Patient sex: M
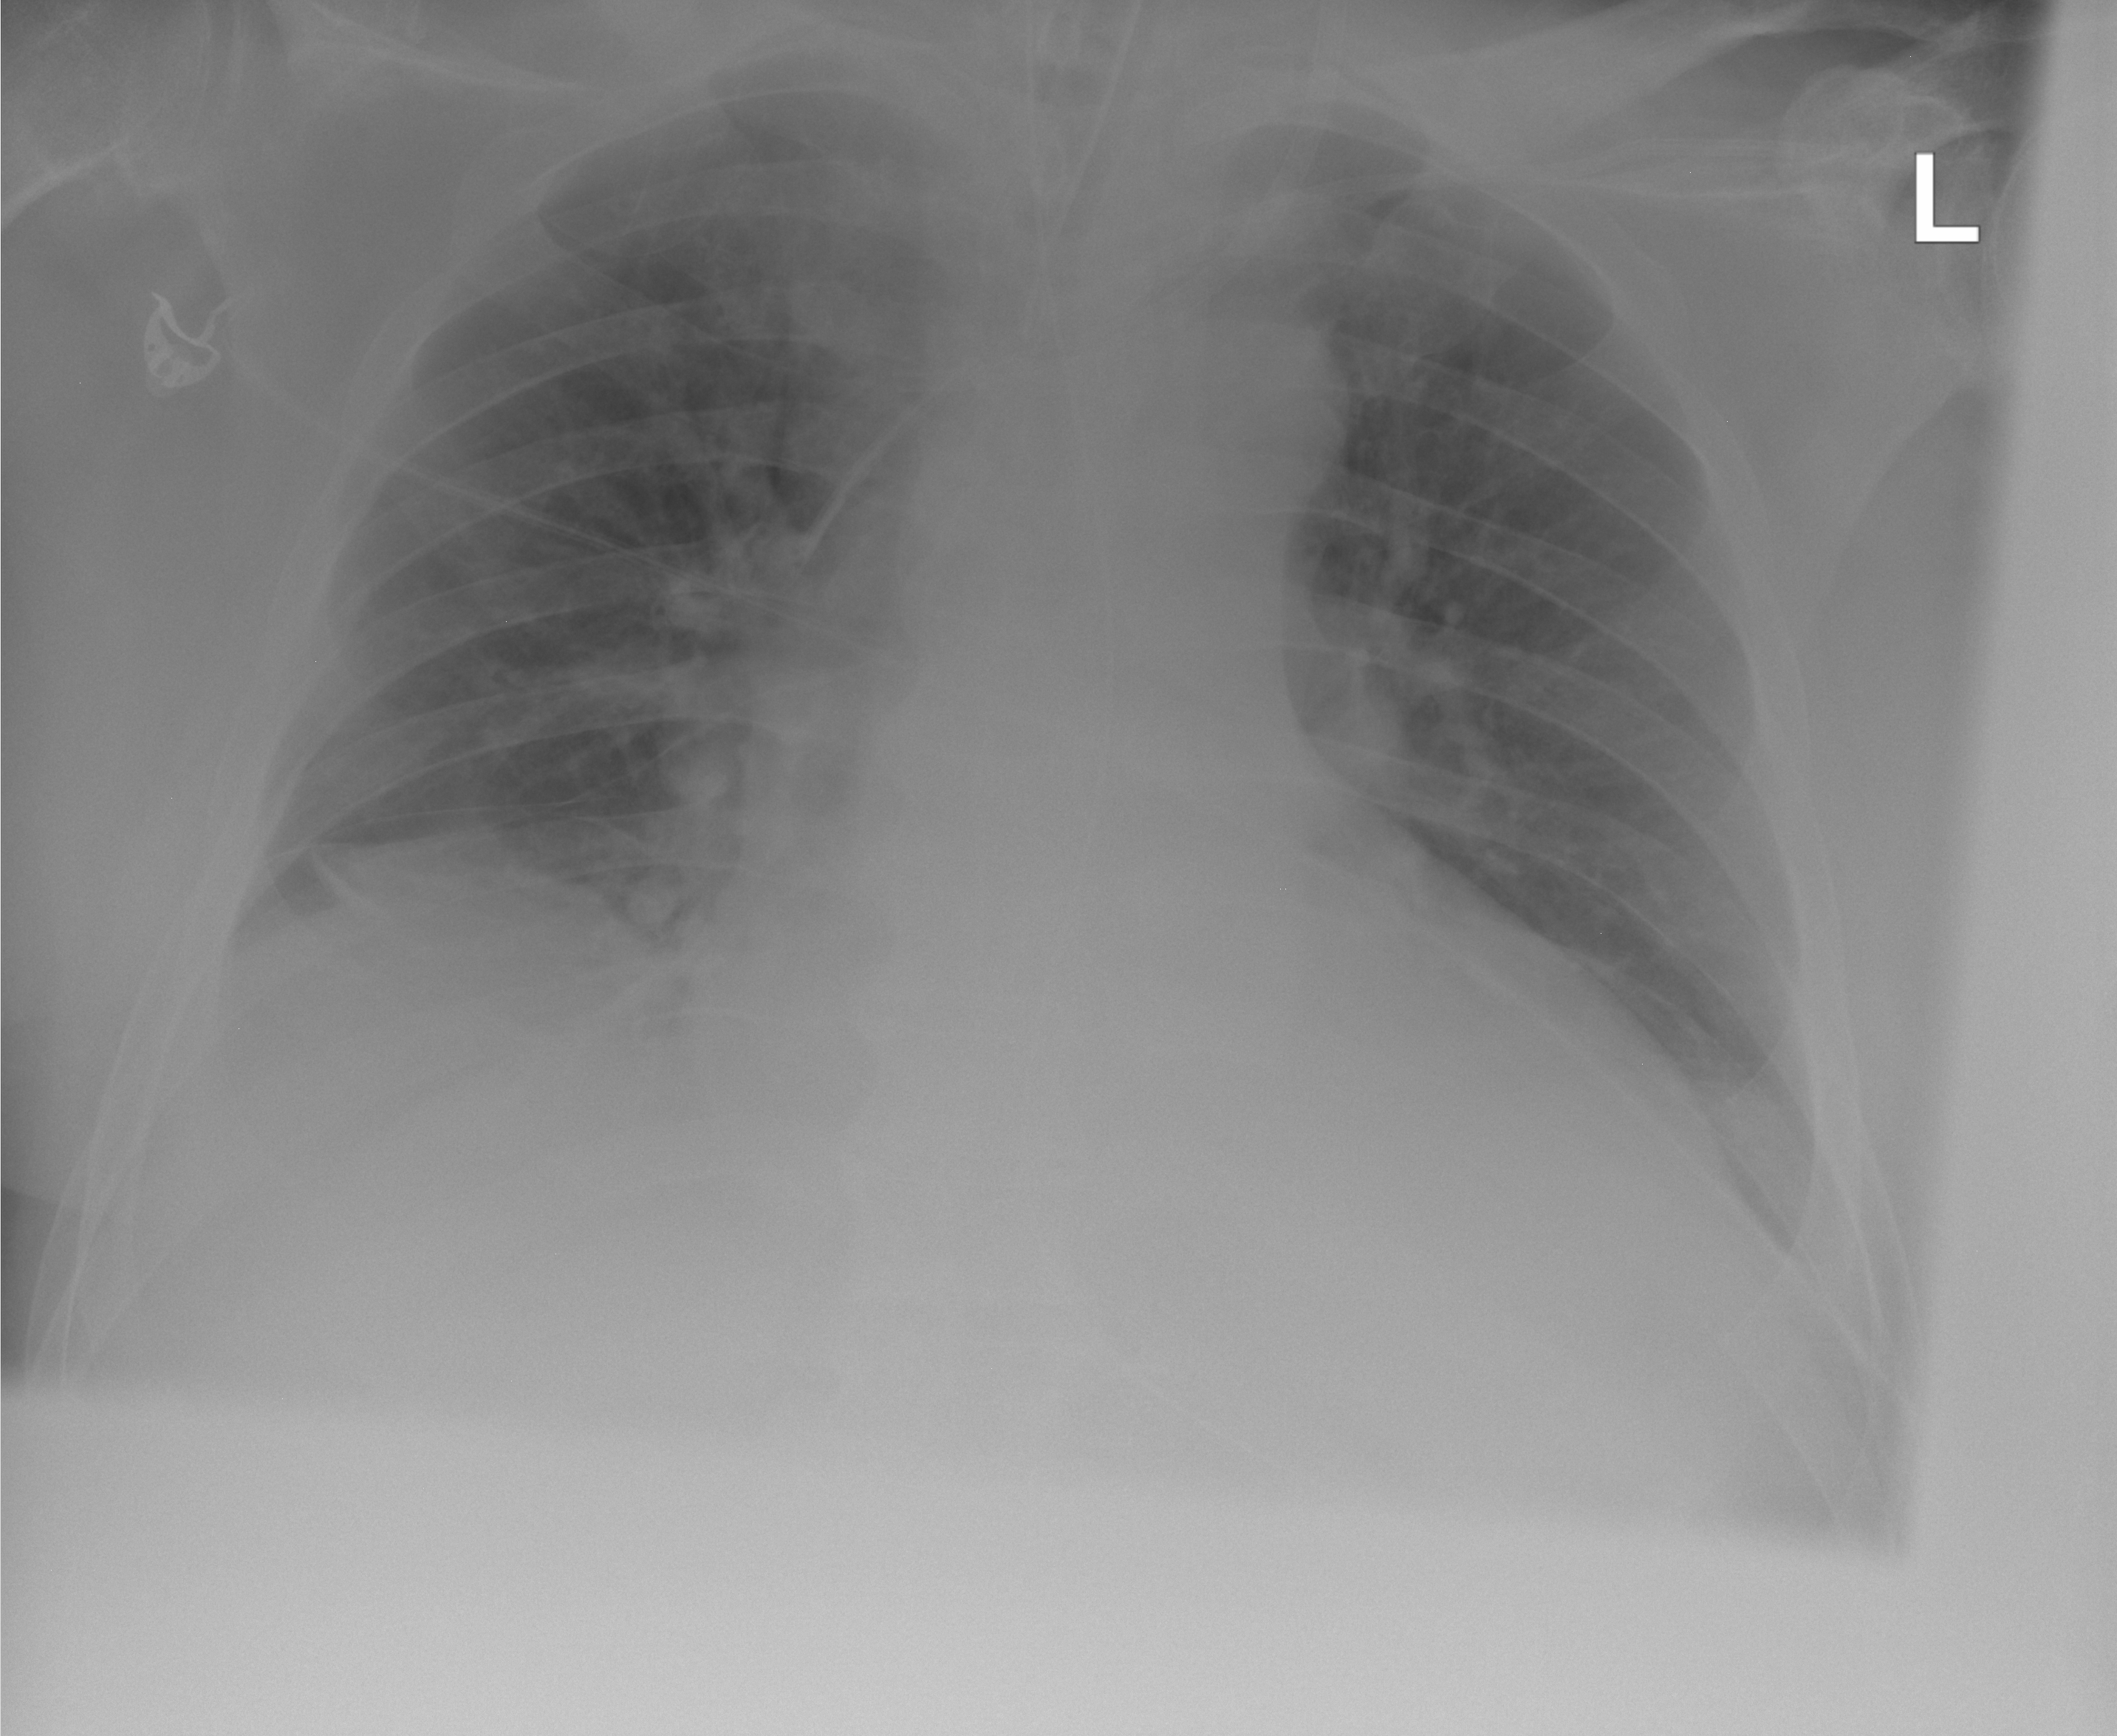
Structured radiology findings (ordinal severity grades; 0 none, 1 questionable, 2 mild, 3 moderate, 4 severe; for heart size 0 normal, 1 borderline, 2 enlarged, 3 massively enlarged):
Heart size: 2
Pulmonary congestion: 0
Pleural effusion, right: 0
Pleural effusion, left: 2
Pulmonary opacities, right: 0
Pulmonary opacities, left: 0
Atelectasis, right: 2
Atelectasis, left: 0